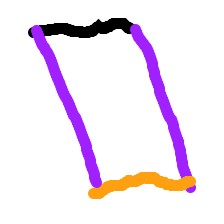
Shape: parallelogram